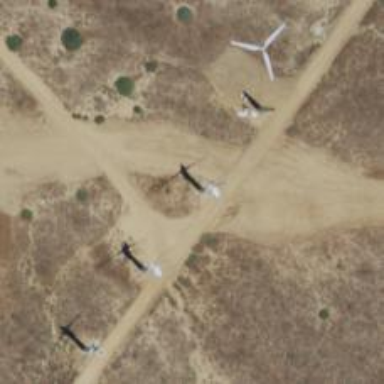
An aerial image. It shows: Wind generator powered by wind turbine.